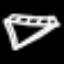
Label: diamond